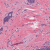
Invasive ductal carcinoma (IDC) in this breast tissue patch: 1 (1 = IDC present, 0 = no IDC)